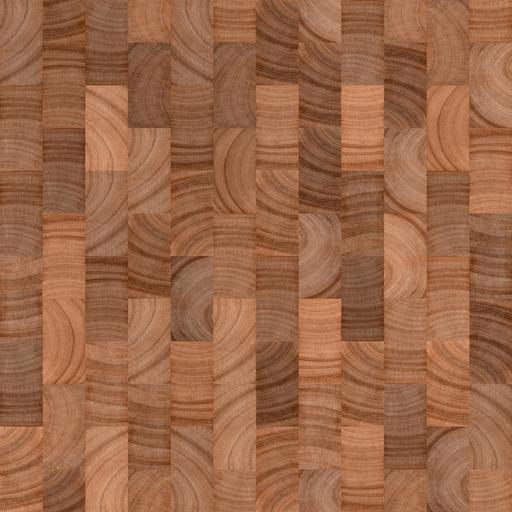
Tags: polished smooth wood wooden